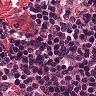
Metastatic tissue present: no